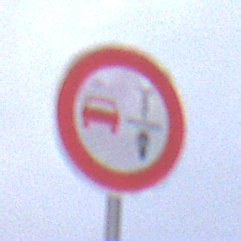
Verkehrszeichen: VerbotUeberholenEinspurigeFahrzeuge
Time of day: SunriseSunset
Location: Outdoor (Beach)
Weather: Overcast
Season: NotSpecified
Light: Natural